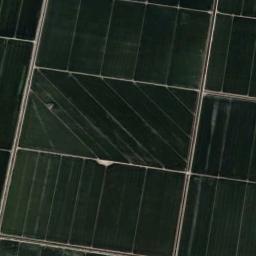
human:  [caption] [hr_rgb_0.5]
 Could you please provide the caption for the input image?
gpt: Six neatly arranged green rectangular farm fields .

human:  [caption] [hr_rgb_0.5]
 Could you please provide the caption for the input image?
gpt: There are several dirt roads between the rectangular farmlands .

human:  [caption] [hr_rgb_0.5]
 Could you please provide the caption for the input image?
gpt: Several dark green rectangular farmlands are arranged in neat rows and some paths go through the farmlands .

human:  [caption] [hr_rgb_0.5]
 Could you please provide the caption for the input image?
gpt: There are some deep green rectangular farmland .

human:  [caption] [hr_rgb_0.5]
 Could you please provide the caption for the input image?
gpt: There are some paths between the green rectangular farmlands .